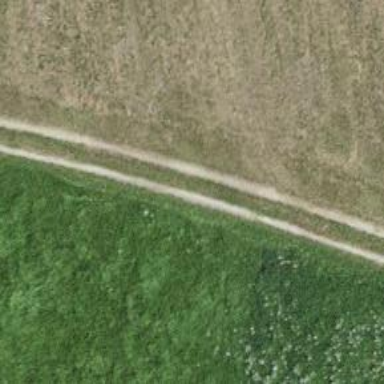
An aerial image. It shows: Well-maintained track road with grade 1 tracktype.